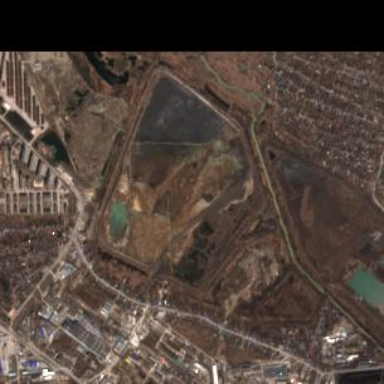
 which is human-made construction to contain water."